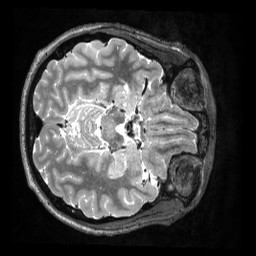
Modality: T2w
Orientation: axial
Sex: male
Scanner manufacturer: siemens
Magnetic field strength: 3 T
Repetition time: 3.2 s
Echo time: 0.563 s